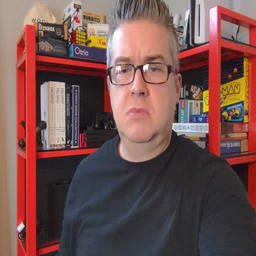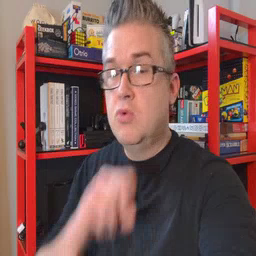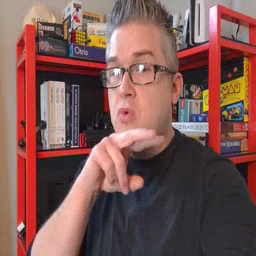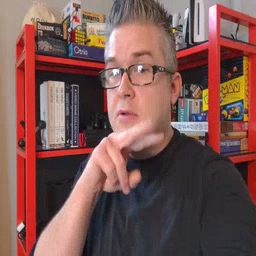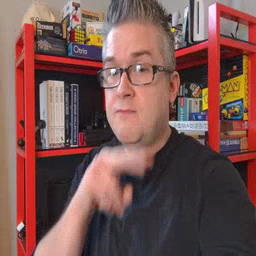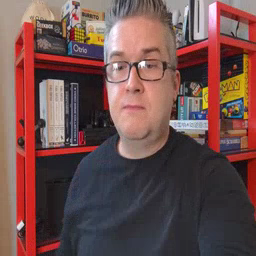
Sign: frog